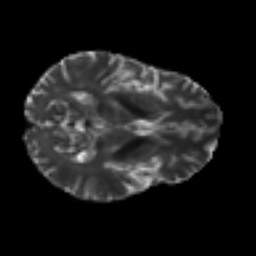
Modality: T2w
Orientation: axial
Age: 47
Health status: ill
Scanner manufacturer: philips
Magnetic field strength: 3 T
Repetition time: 9 s
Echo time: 0.127 s